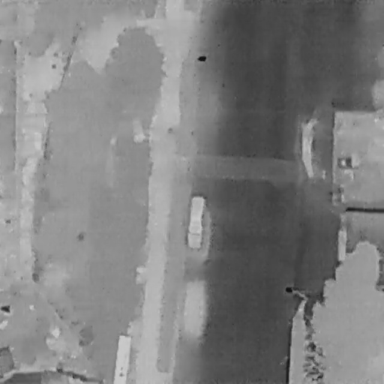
There is a Car in the infrared image.